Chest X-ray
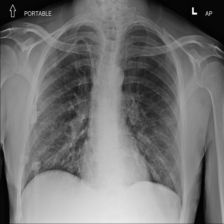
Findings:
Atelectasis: positive
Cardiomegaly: negative
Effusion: negative
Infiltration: negative
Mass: negative
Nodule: negative
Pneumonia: negative
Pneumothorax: negative
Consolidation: negative
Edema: negative
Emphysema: negative
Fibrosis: negative
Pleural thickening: negative
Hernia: negative